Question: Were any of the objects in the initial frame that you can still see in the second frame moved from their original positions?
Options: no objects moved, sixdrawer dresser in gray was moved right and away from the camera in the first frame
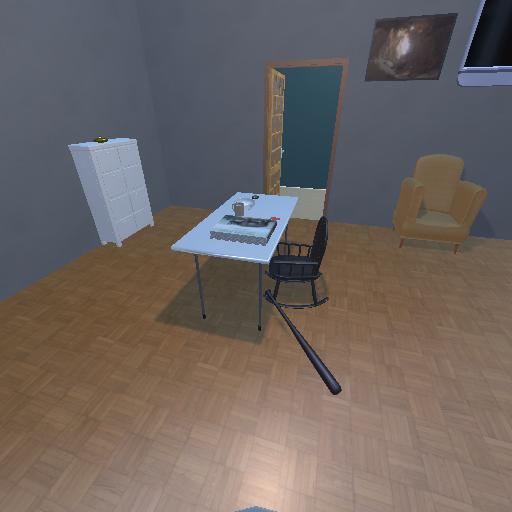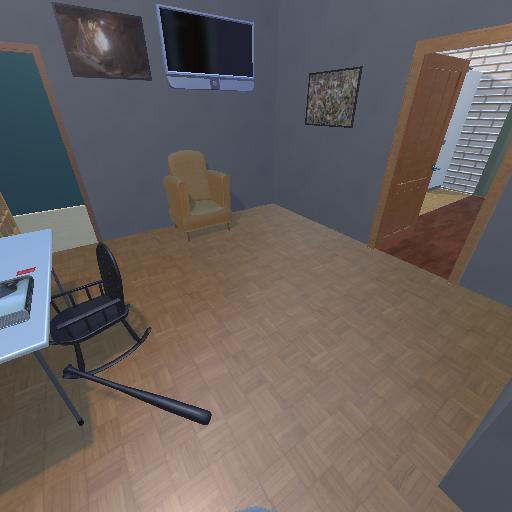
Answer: no objects moved